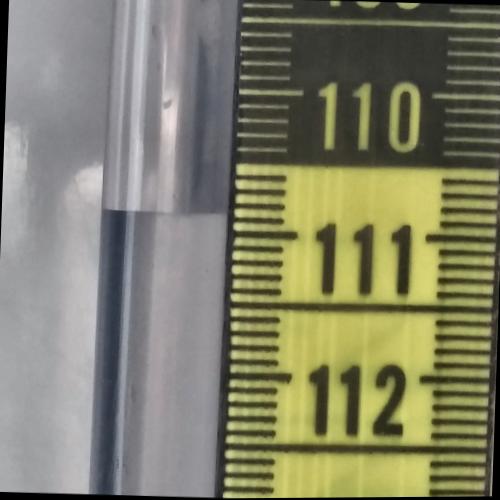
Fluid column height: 110.9 cm